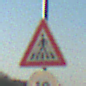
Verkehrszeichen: FussgaengerueberwegRechts
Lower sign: Geschwindigkeit10
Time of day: SunriseSunset
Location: Outdoor (RoadRail)
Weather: Clear
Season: NotSpecified
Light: Natural